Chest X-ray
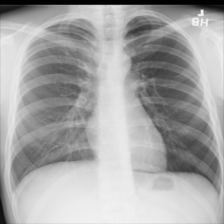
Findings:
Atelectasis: negative
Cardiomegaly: negative
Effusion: negative
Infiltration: negative
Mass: negative
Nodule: negative
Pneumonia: negative
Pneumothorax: negative
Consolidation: negative
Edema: negative
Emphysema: negative
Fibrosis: negative
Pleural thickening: negative
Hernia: negative